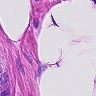
Metastatic tissue present: yes